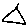
Label: triangle